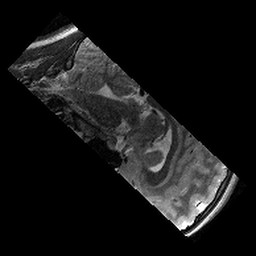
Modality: T2w
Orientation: sagittal
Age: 11
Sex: female
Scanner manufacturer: siemens
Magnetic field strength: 3 T
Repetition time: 9.23 s
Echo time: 0.067 s